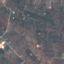
Label: PermanentCrop